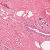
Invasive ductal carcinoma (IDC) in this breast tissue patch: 0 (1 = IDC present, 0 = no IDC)